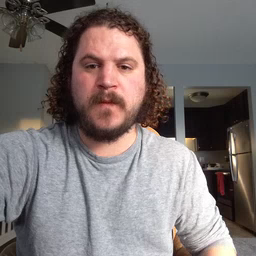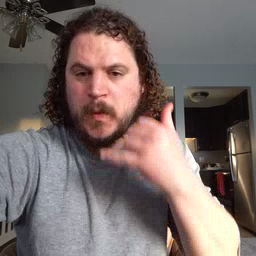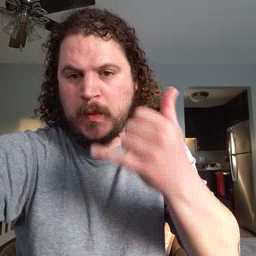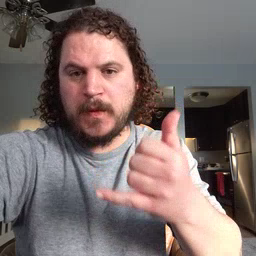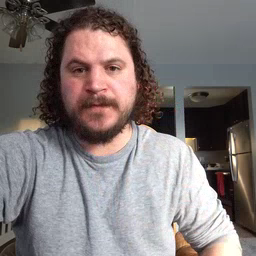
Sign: callonphone